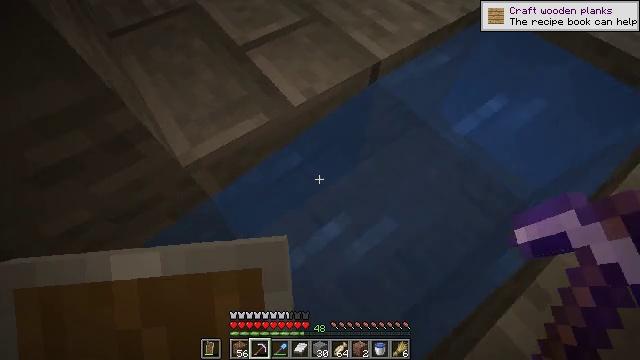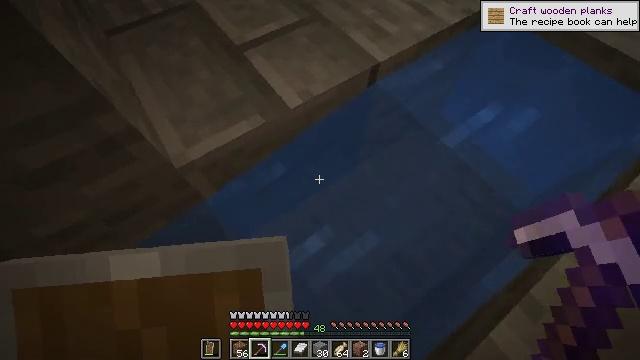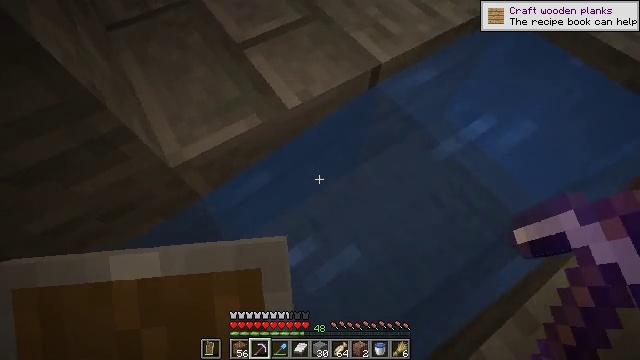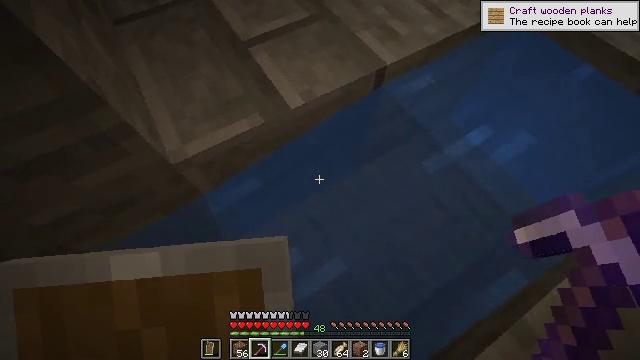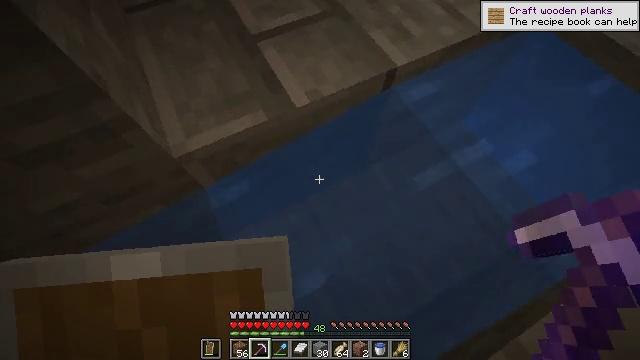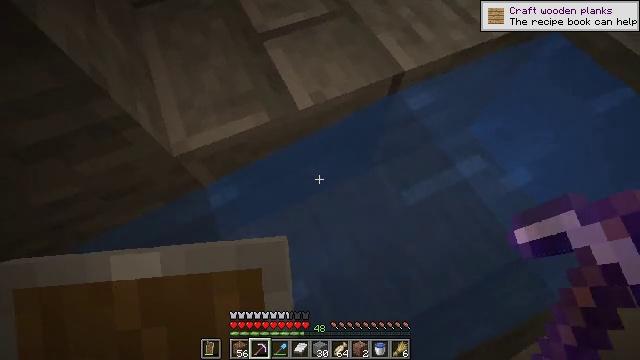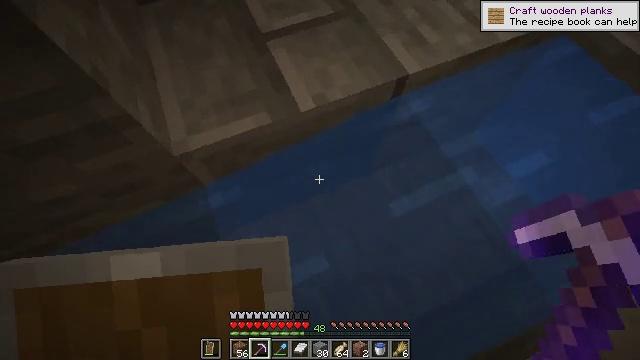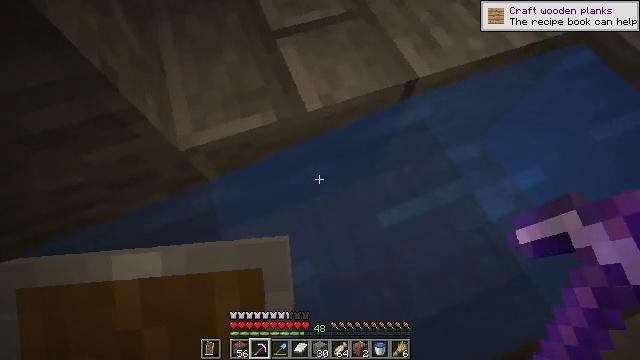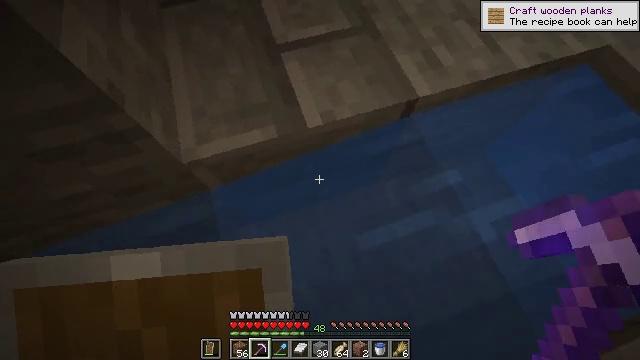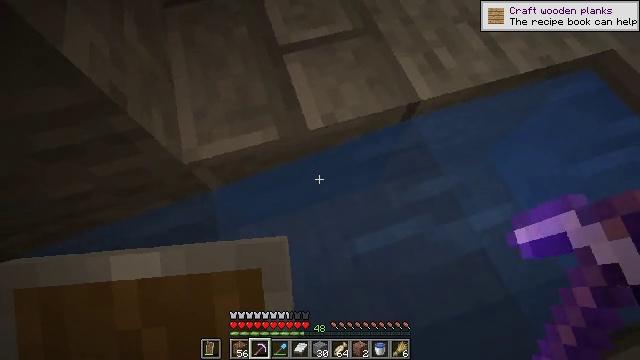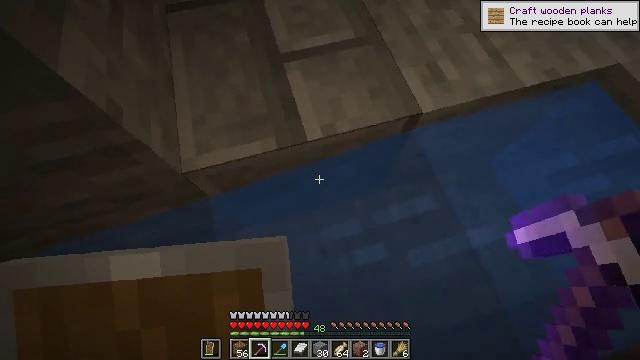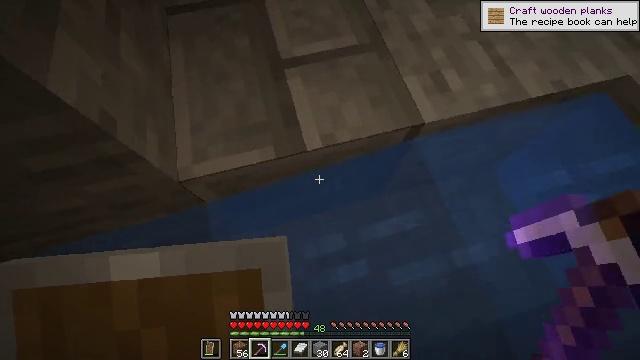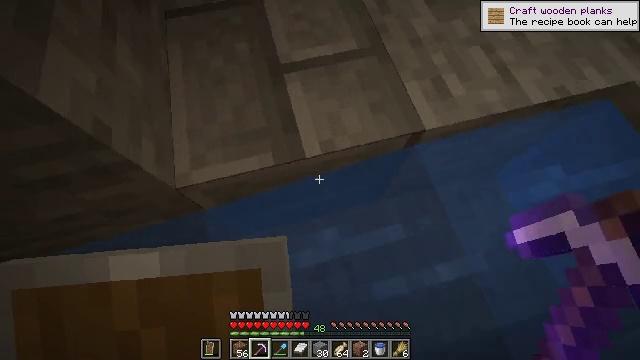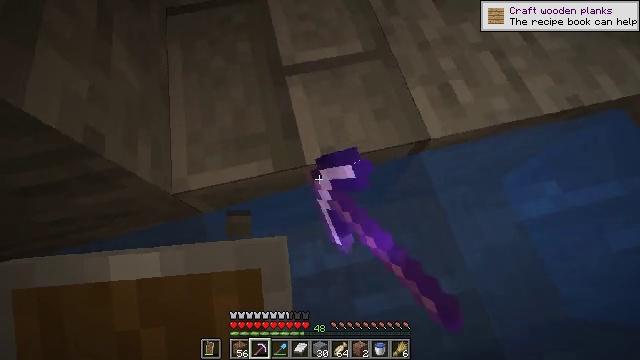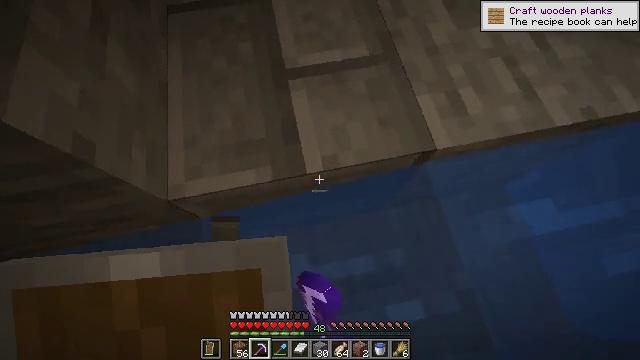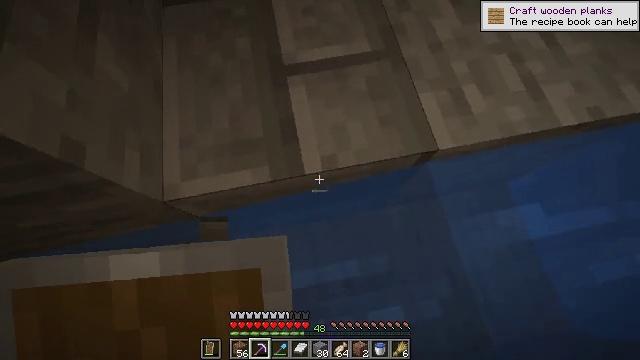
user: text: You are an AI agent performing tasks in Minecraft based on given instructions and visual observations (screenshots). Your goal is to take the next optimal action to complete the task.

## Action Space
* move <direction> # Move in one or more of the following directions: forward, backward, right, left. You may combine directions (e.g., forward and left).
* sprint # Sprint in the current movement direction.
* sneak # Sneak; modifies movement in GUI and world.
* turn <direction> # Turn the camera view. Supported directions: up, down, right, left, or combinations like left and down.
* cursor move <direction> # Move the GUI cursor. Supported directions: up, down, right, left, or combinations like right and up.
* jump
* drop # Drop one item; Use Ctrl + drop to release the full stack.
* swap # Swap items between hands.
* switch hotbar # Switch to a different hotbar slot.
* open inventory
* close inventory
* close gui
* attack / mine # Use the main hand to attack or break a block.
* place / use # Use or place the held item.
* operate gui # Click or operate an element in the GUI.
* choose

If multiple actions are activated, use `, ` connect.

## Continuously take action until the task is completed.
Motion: motion action
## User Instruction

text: Collect packed ice using a pickaxe.
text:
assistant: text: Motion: move forward and move right, turn left, jump
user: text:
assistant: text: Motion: move forward and move right, turn left, jump
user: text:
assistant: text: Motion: move forward and move right, turn left, jump
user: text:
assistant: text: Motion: move forward and move right, turn left and down, jump
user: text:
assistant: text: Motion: move forward and move right, turn left, jump
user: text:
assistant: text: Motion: move forward and move right, turn left, jump
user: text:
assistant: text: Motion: move forward and move right, turn left, jump
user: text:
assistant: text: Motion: move forward and move right, turn left
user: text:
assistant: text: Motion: move forward and move right
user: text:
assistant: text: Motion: move forward and move right, turn left
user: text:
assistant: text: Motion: move forward and move right, turn left
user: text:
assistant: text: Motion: move forward and move right, attack / mine
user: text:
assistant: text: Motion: move forward and move right, turn left, attack / mine
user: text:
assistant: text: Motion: move forward and move right, turn left
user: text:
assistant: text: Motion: move forward and move right, turn down
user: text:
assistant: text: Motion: move forward and move right, turn down
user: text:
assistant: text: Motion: move forward and move right, turn down
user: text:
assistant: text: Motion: move forward and move right
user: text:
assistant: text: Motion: move right
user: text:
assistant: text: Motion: move back and move right
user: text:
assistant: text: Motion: move back and move right
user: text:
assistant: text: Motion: move back and move right
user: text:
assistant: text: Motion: move back and move right
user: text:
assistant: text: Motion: move back and move right, turn up
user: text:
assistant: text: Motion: move back and move right, turn up
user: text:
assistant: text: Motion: move back and move right
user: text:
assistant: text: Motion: move back and move right, turn up
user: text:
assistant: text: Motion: move back and move right, turn up
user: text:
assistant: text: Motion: move back and move right, turn up
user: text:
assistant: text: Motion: move back and move right